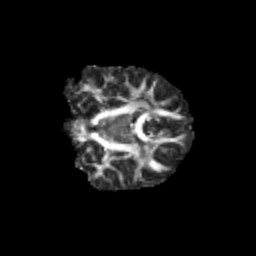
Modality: FA
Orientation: coronal
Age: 11
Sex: female
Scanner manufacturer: siemens
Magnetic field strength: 3 T
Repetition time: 3.8 s
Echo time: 0.07 s